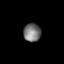
Tissue: lung
Cell type: Smooth muscle cells
Senescence score: 0.5898
Nuclear area (px): 313
Mean DAPI intensity: 117.367